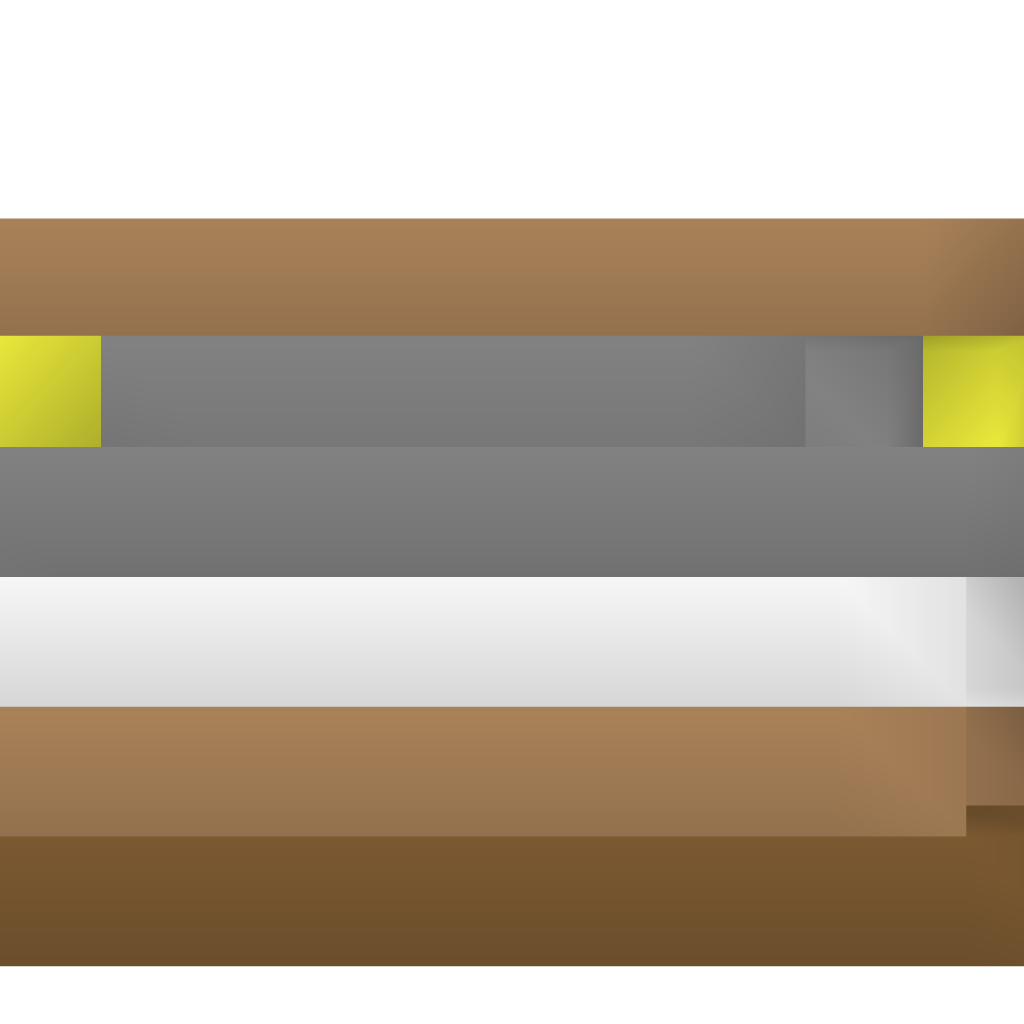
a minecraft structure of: w4rl0's Basic House blocked wood glass and stone